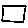
Label: square